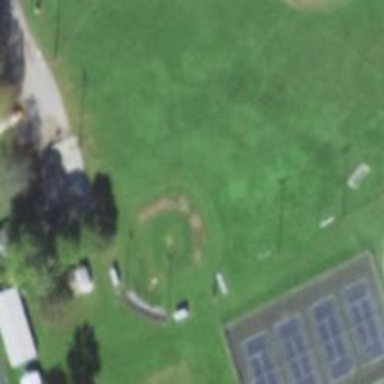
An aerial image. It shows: Baseball pitch for leisure land activities.